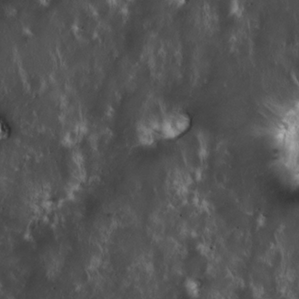
Label: non_frost